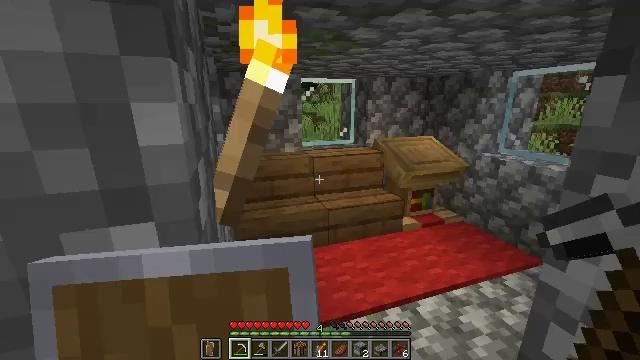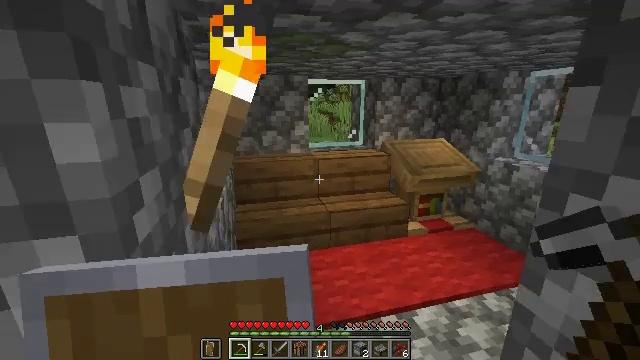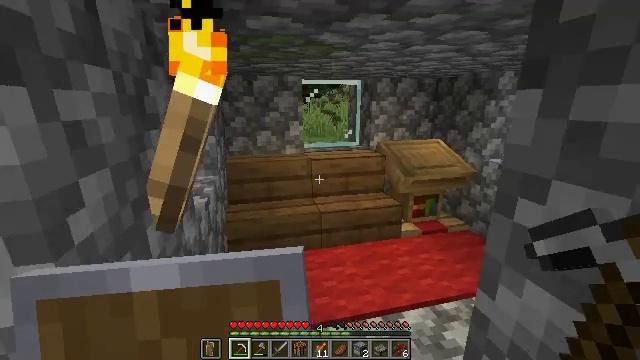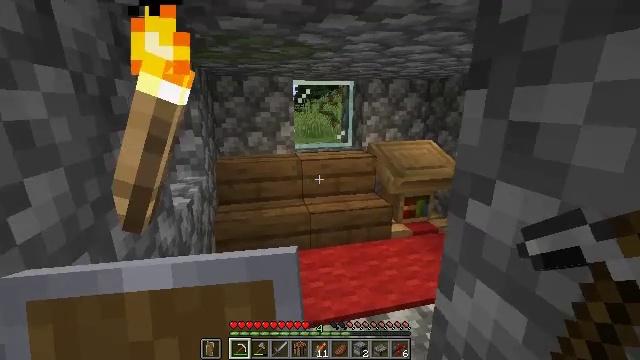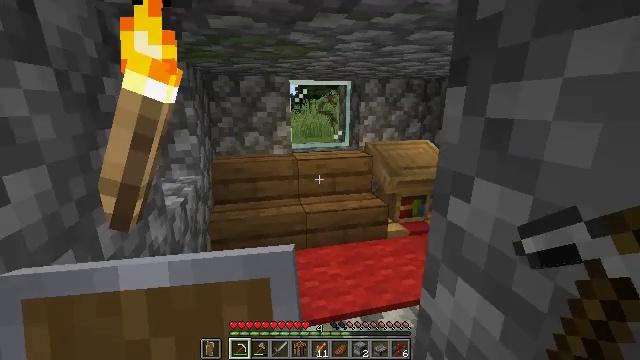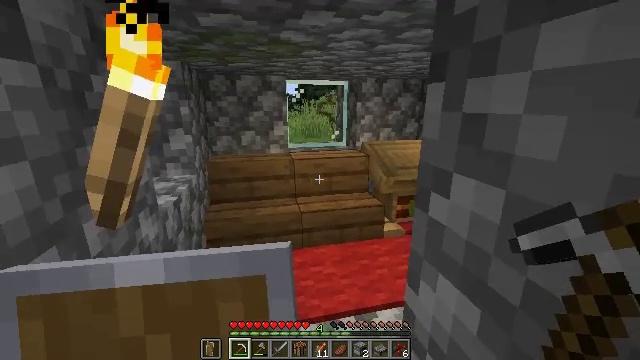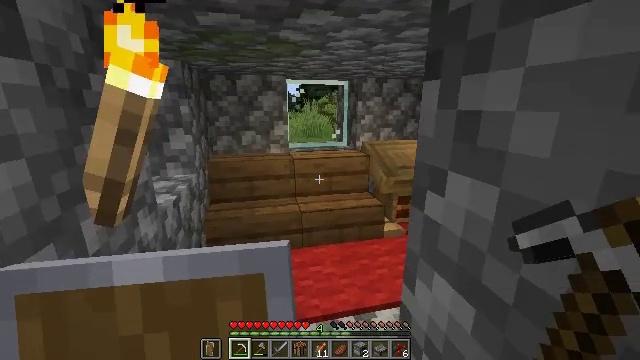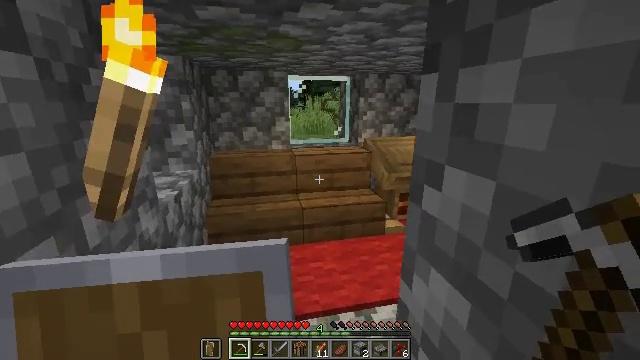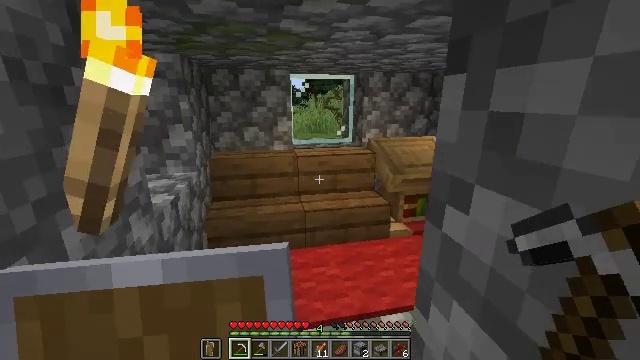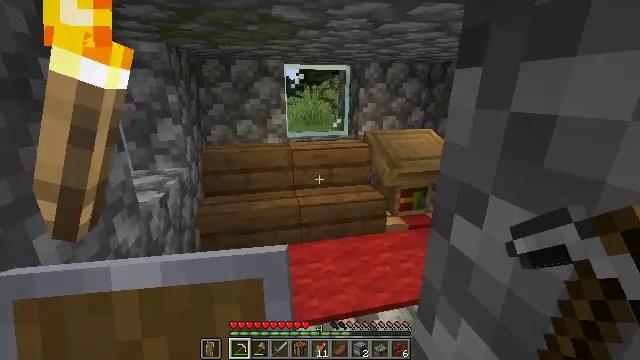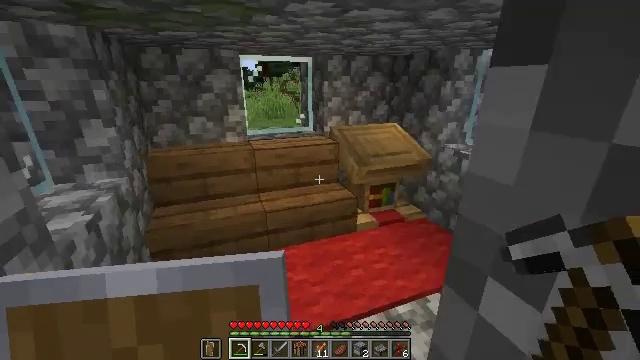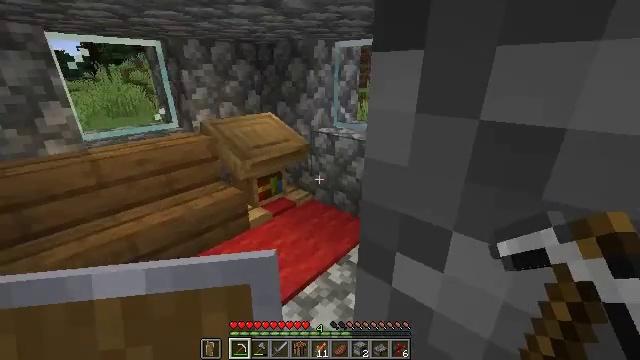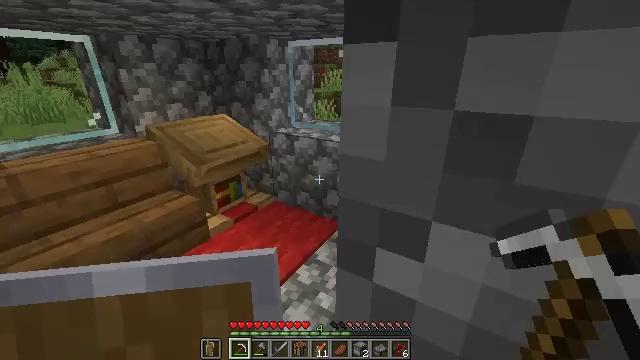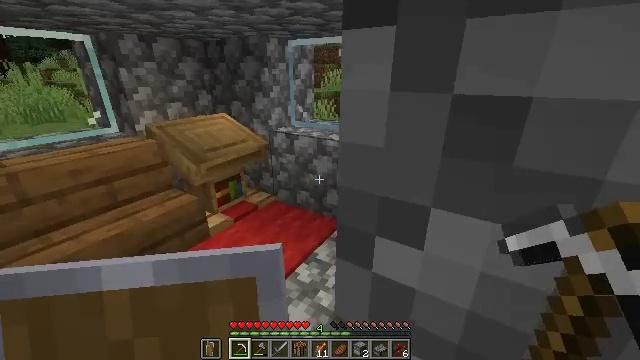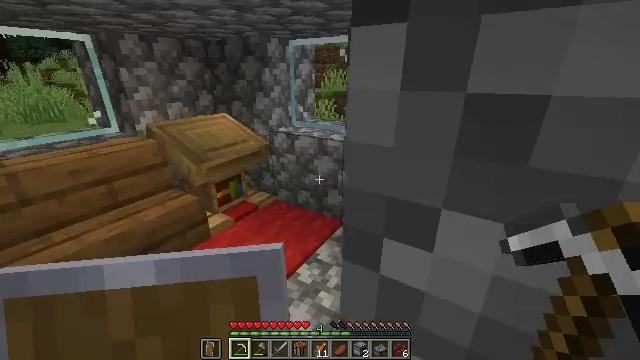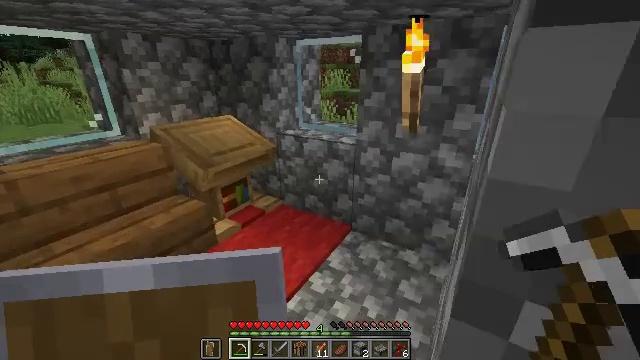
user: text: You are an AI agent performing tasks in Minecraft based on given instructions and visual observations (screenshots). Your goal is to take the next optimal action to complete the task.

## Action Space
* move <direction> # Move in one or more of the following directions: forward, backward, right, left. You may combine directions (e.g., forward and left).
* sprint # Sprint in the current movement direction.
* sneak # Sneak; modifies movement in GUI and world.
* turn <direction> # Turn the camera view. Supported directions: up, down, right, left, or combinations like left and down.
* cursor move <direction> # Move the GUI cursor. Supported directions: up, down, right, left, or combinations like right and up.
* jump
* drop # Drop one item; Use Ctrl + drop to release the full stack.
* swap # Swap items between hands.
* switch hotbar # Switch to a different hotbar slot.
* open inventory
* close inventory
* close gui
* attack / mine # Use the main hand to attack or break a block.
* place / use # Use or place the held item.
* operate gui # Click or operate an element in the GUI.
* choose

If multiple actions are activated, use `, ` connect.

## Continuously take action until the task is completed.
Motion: motion action
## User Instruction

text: Break the bookshelf for books.
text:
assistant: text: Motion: move right, turn left
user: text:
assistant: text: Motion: turn left
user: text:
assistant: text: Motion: no_op
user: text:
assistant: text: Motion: no_op
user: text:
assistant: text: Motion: no_op
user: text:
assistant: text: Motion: no_op
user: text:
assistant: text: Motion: no_op
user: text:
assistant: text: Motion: move forward
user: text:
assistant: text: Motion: move forward, turn right and down
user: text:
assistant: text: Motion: move forward and move right, turn right and down
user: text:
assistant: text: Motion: move forward and move right, turn right and down
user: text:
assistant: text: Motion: move forward and move right, turn right
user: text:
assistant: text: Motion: move forward and move right
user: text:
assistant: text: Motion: move forward and move left
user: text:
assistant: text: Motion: move forward and move left
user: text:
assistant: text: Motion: move forward and move left, turn right
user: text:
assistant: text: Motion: move left, turn right
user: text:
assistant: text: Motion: move left, turn right
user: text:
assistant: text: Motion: turn right
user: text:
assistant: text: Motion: turn right
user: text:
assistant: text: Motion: turn right
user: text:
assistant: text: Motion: turn right
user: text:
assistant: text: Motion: turn right
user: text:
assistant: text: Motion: turn right
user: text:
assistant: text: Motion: turn right
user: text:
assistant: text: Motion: turn right
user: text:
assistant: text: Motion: turn right
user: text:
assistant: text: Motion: turn right
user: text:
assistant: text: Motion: turn right
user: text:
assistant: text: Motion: move right, turn right